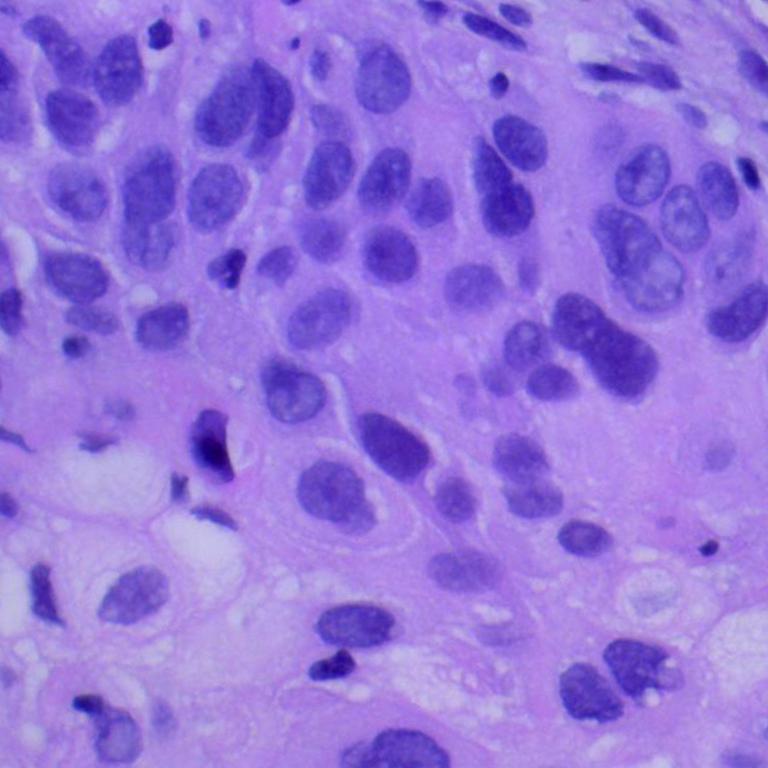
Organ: lung
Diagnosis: squamous carcinomas